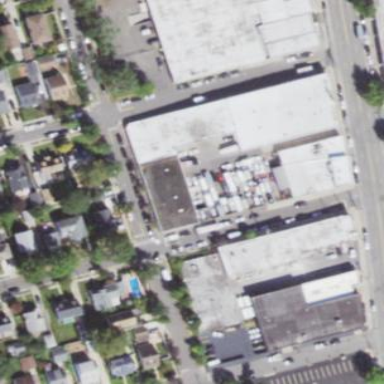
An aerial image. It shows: Retail building.